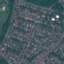
Label: Residential